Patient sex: M
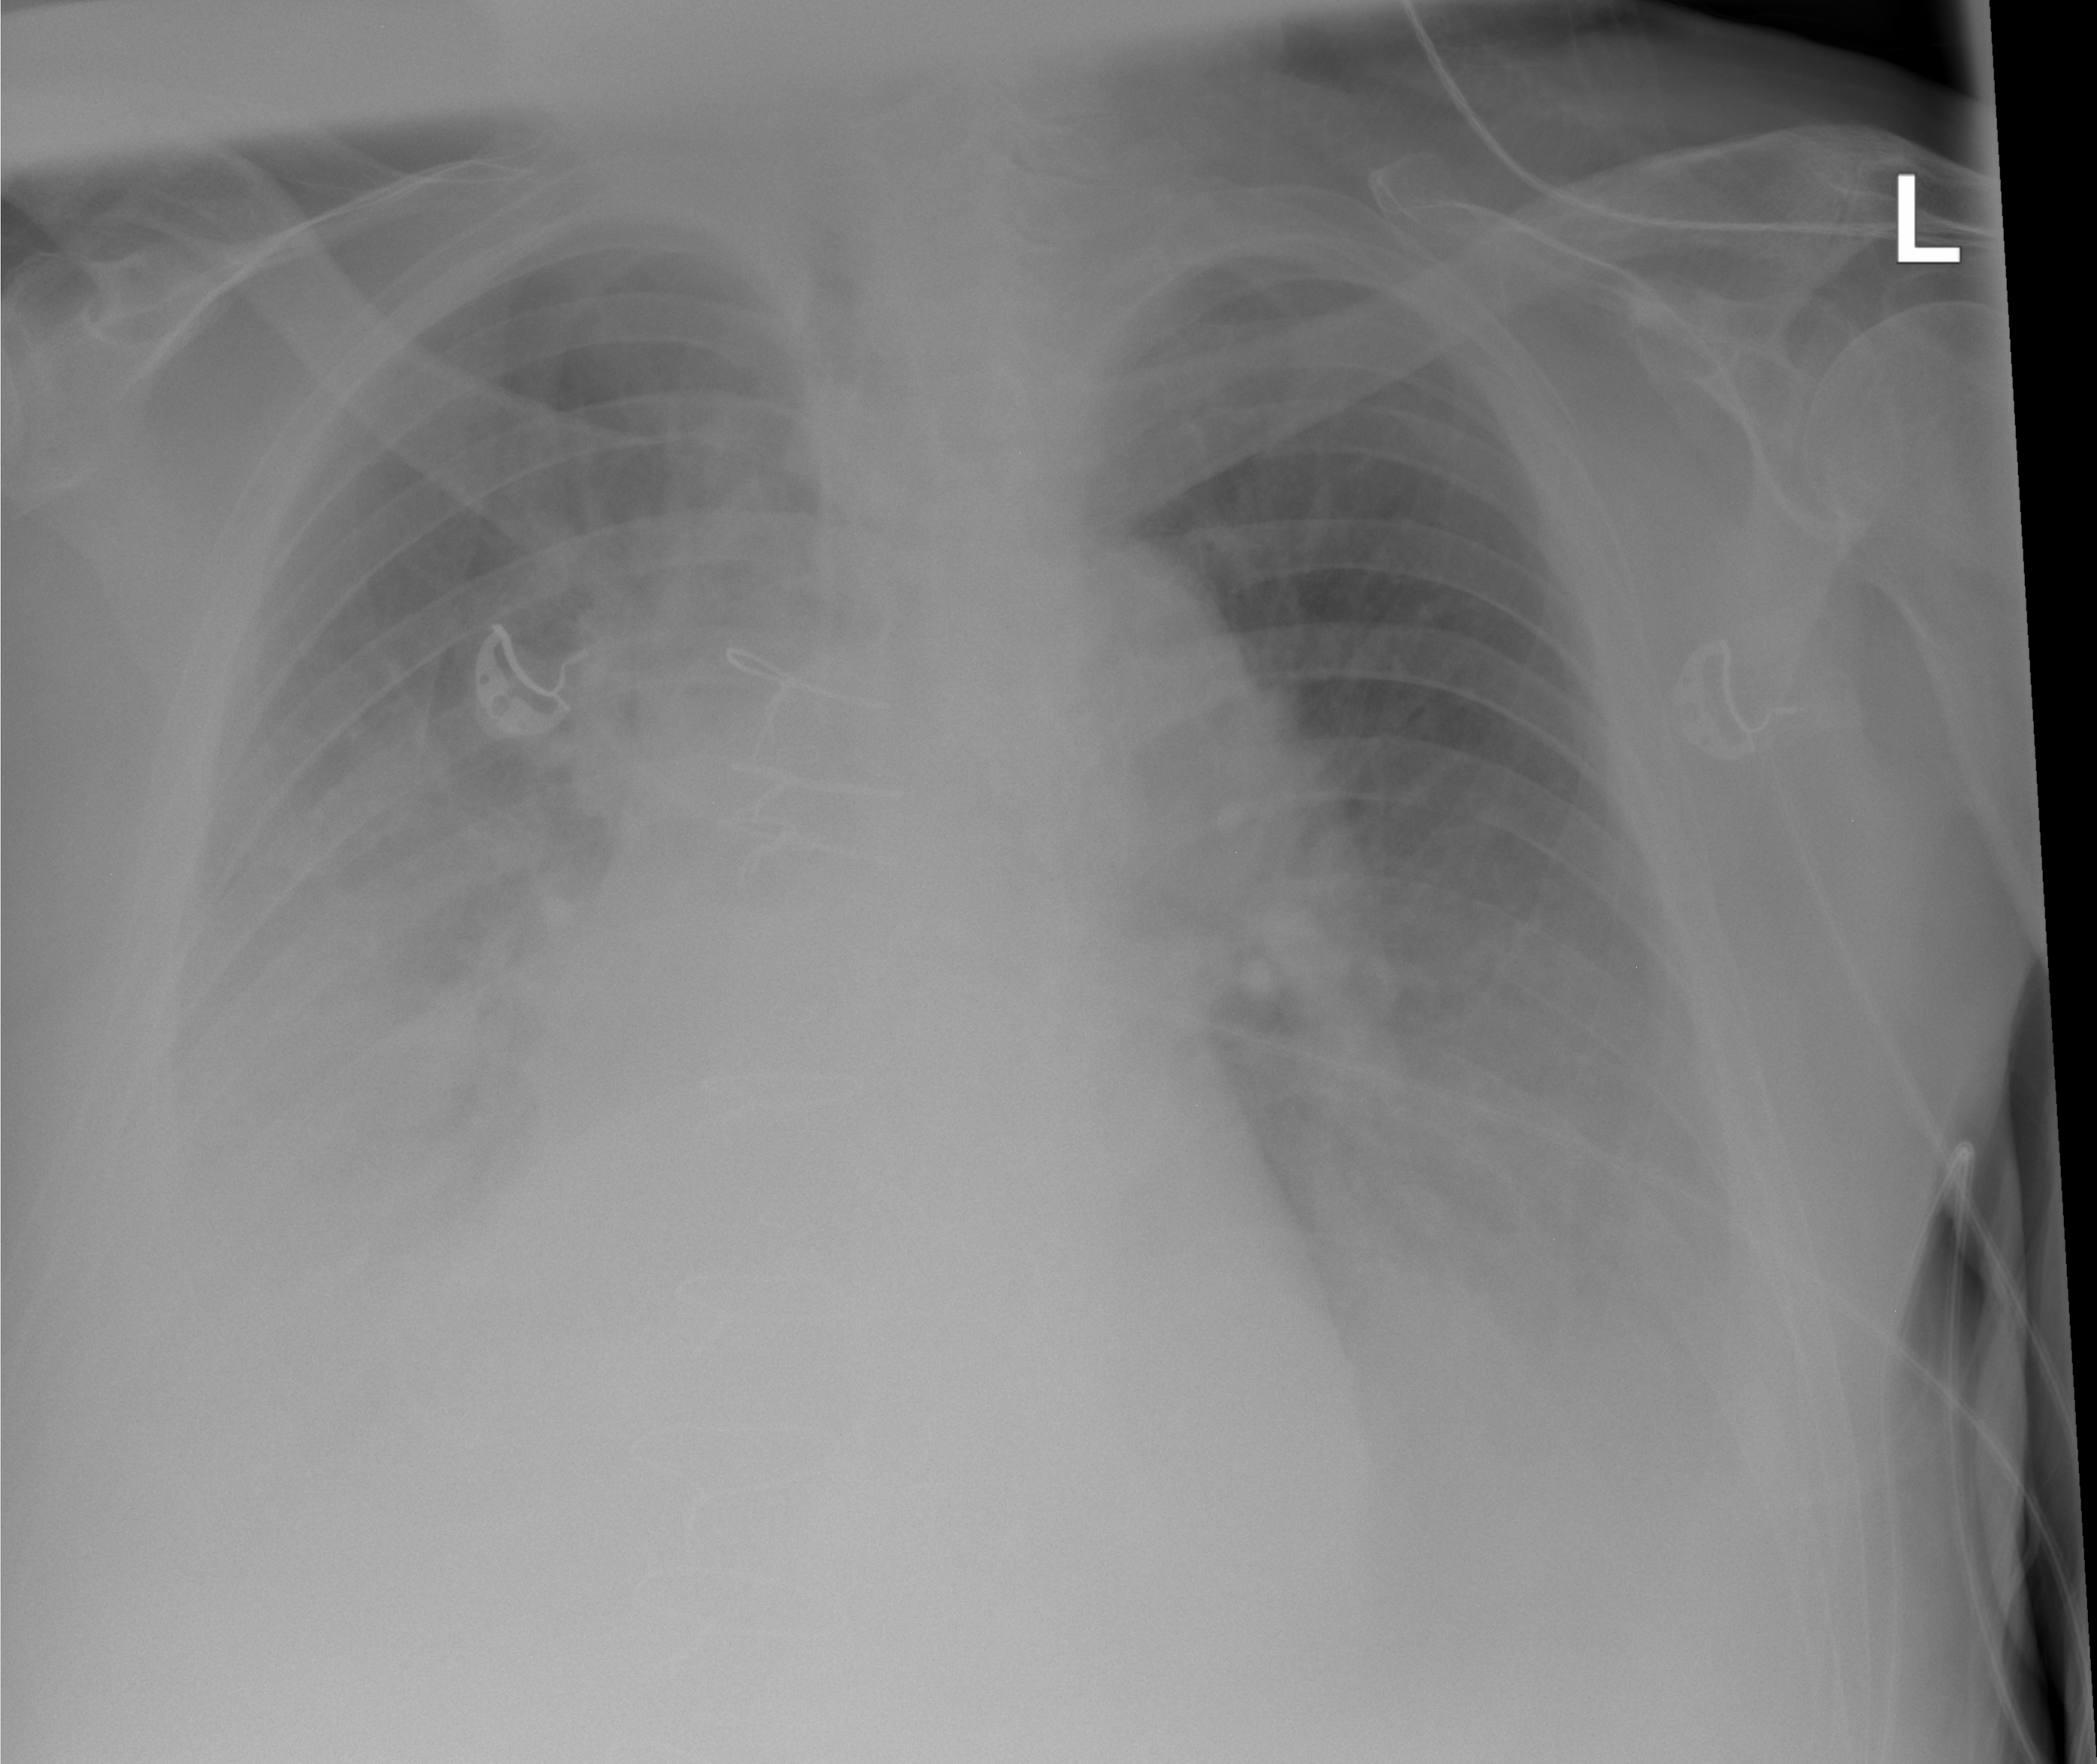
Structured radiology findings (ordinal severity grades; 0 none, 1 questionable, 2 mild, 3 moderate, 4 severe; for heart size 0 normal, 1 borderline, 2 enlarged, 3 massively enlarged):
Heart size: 2
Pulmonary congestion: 2
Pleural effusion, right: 4
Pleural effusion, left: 4
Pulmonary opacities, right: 0
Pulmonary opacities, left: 0
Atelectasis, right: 0
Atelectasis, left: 0